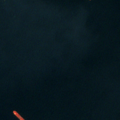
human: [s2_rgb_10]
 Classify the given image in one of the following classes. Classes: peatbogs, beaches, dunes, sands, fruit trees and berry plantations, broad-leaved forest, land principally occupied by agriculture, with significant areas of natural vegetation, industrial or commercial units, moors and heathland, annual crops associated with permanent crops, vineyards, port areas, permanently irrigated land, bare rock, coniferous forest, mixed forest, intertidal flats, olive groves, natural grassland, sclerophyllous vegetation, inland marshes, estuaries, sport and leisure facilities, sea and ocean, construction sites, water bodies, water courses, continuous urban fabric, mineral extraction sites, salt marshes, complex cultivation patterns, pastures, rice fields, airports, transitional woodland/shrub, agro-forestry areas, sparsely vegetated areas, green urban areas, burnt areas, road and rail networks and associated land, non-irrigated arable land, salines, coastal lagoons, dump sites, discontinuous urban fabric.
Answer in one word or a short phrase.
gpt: sea and ocean